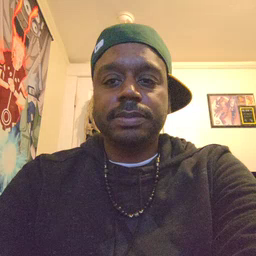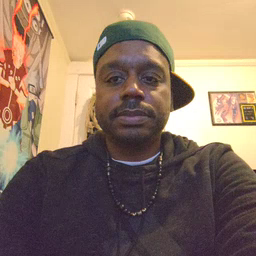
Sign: kitty